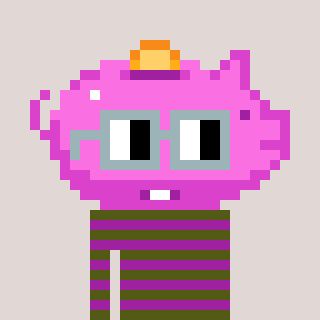
a pixel art character with square dark gray glasses, a piggybank-shaped head and a magenta-colored body on a warm background